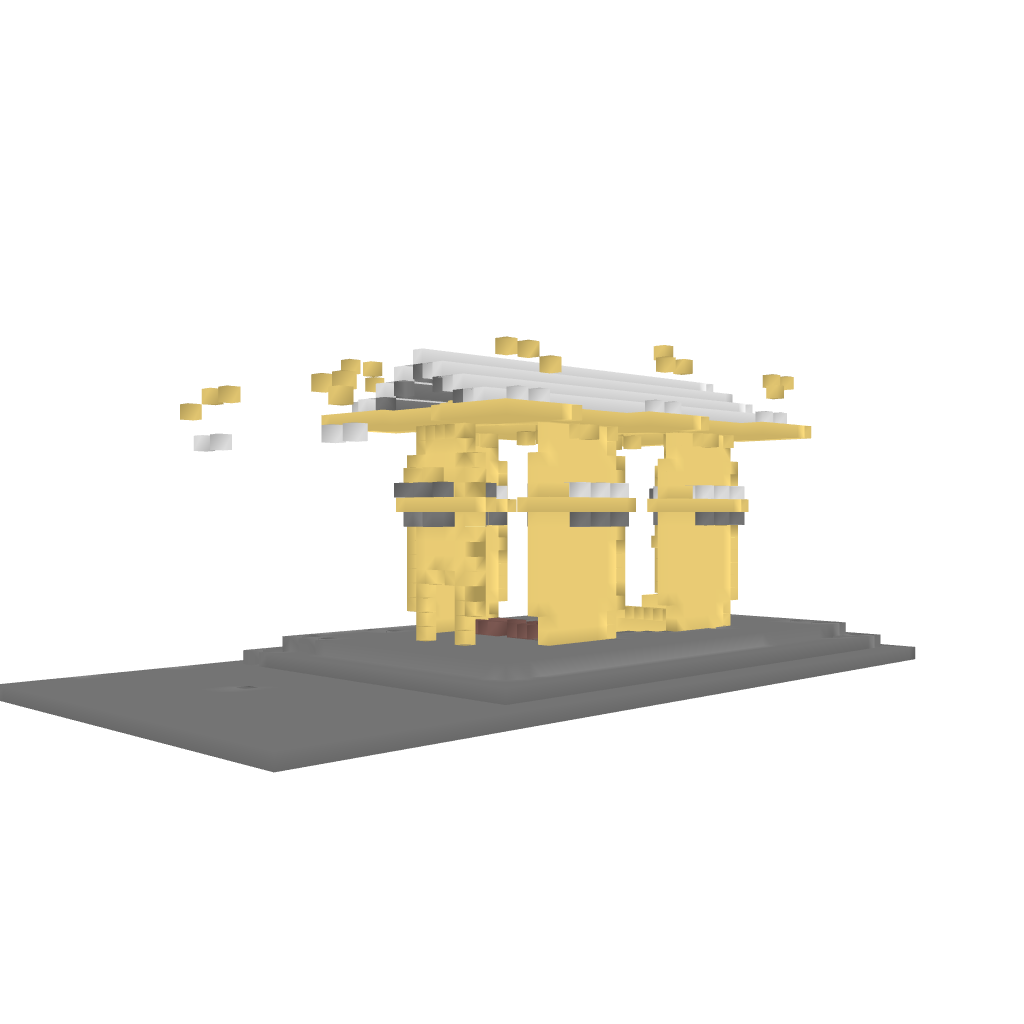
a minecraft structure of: Greek Theater bad low quality